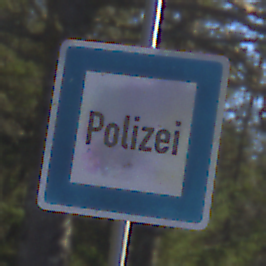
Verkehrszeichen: Polizei
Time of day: MorningAfternoon
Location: Outdoor (Nature)
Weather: Clear
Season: Winter
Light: Natural